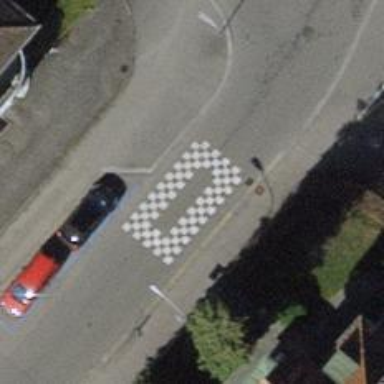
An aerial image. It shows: Traffic calming table.